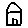
Label: house